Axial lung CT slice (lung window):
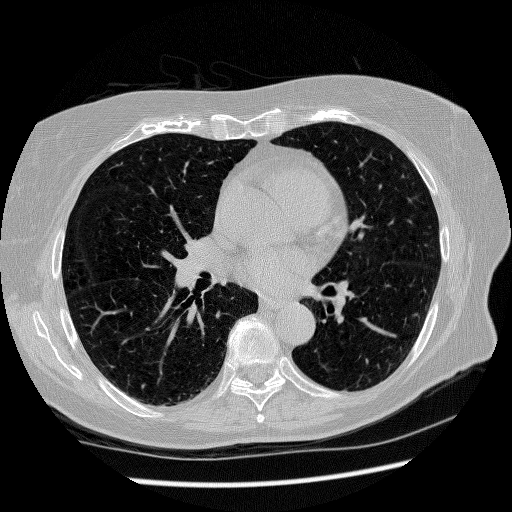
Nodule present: no